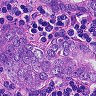
Metastatic tissue present: yes